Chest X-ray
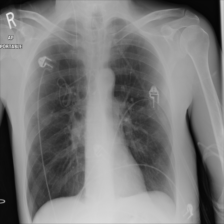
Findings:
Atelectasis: negative
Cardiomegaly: negative
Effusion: negative
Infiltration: negative
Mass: negative
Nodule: negative
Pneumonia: negative
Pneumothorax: negative
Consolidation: negative
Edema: negative
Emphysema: negative
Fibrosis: negative
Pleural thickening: negative
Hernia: negative